Question: After having authorized the app with oAuth2 and acquiring permissions for requested scopes, I still get a screen asking if I grant the app permission to , each time I try to login with Google oAuth2. Isn't it something that shouldn't appear again, once I grant it permission to have it?

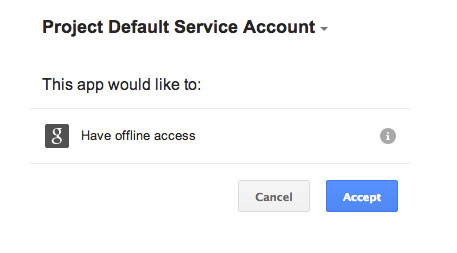
Answer: Do you use the 'approval_prompt' parameter? Try not to ask for offline access again if you already have an refresh token. It should stay valid even if the user logs in again, without requesting offline access.
A reference about this can be found <URL>.